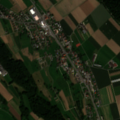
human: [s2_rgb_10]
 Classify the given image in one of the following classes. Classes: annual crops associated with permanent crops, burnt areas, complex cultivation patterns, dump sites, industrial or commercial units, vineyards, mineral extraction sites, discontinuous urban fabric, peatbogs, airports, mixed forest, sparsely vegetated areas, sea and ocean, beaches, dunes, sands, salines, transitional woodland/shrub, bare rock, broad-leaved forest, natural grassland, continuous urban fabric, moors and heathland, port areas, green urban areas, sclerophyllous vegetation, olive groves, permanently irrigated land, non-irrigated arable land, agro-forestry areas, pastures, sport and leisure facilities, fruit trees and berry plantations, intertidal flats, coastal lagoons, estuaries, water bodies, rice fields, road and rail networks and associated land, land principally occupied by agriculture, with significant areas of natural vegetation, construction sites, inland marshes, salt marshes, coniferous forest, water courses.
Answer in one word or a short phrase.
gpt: discontinuous urban fabric, non-irrigated arable land, complex cultivation patterns, land principally occupied by agriculture, with significant areas of natural vegetation, mixed forest